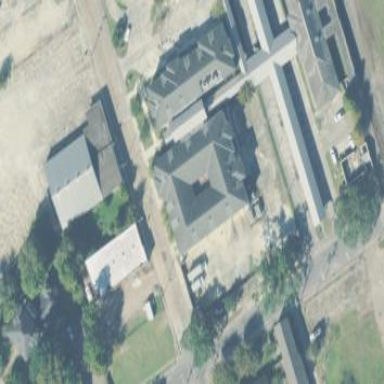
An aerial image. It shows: Building that serves as post office.